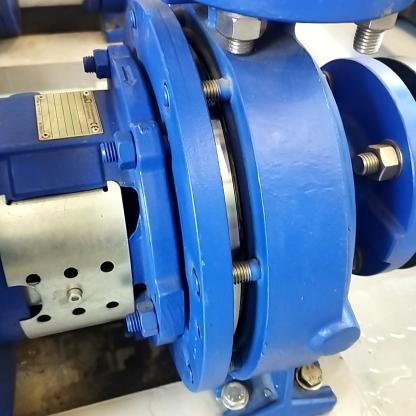
Klasa: inne